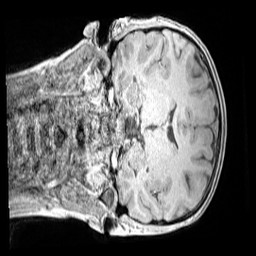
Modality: MP2RAGE
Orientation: coronal
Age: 10
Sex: male
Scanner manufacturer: siemens
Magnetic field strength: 3 T
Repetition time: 4 s
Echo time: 0.00299 s